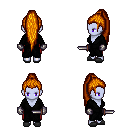
a pixel art fantasy rpg character, female body template, dark elf, purple skin, gray robe, red pants, dark blonde extra-long topknot hairstyle, metal gloves, gray slippers, dagger, four views (front, back, left, right), 2x2 character sprite sheet, small pixel art, hard edges, no anti-aliasing